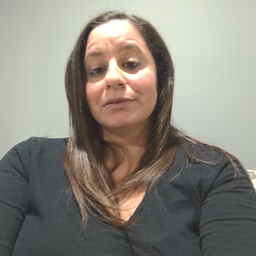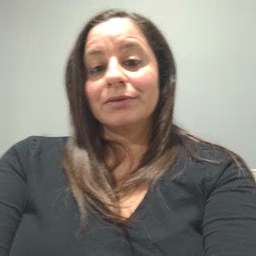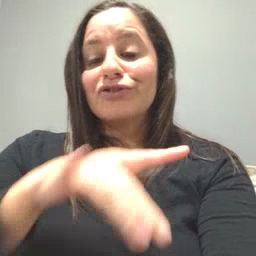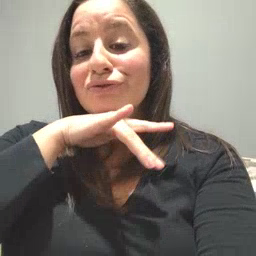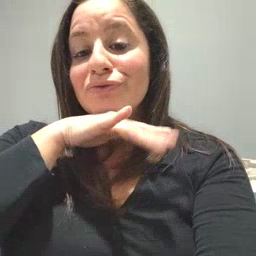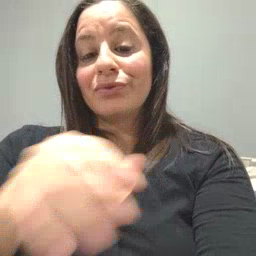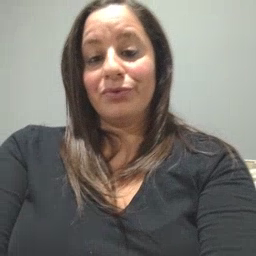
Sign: dirty